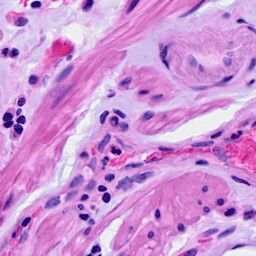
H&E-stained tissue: Ovarian